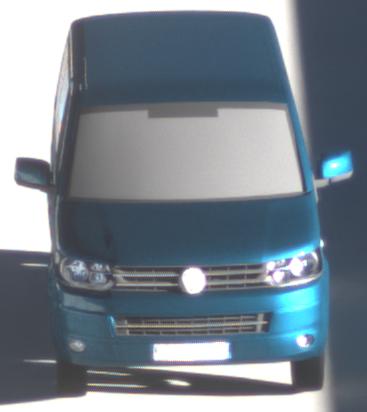
Make: VW Commercial Vehicles (Nutzfahrzeuge)
Model: T5 Multivan 2.0
Detailed model: T5 Multivan
Model produced from: 2009/09
Model produced until: 2013/06
Doors: 4
Color: blue
Road condition: dry road
Daytime: morning or afternoon
Contrast: high contrast